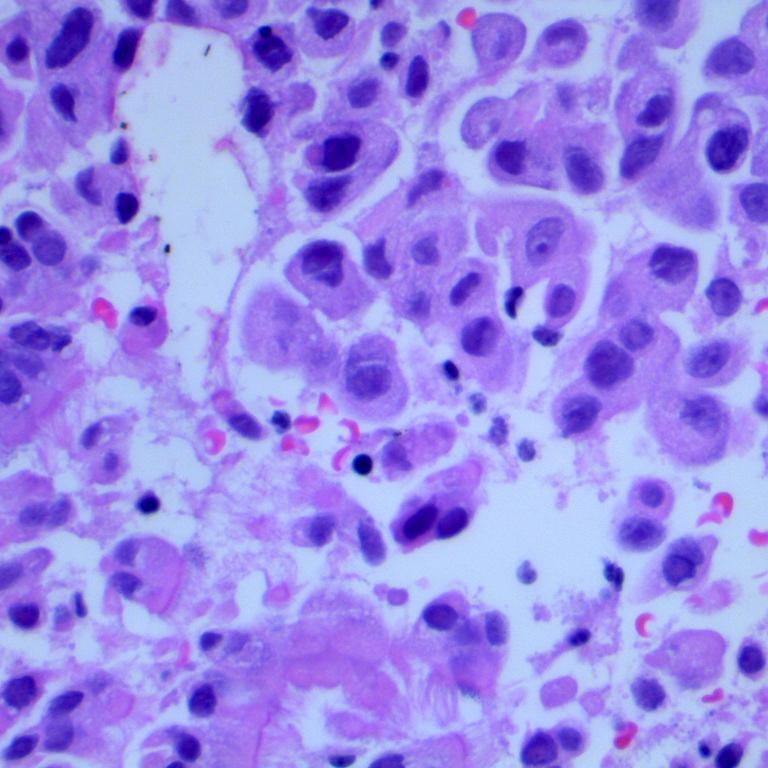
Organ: lung
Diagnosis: adenocarcinomas